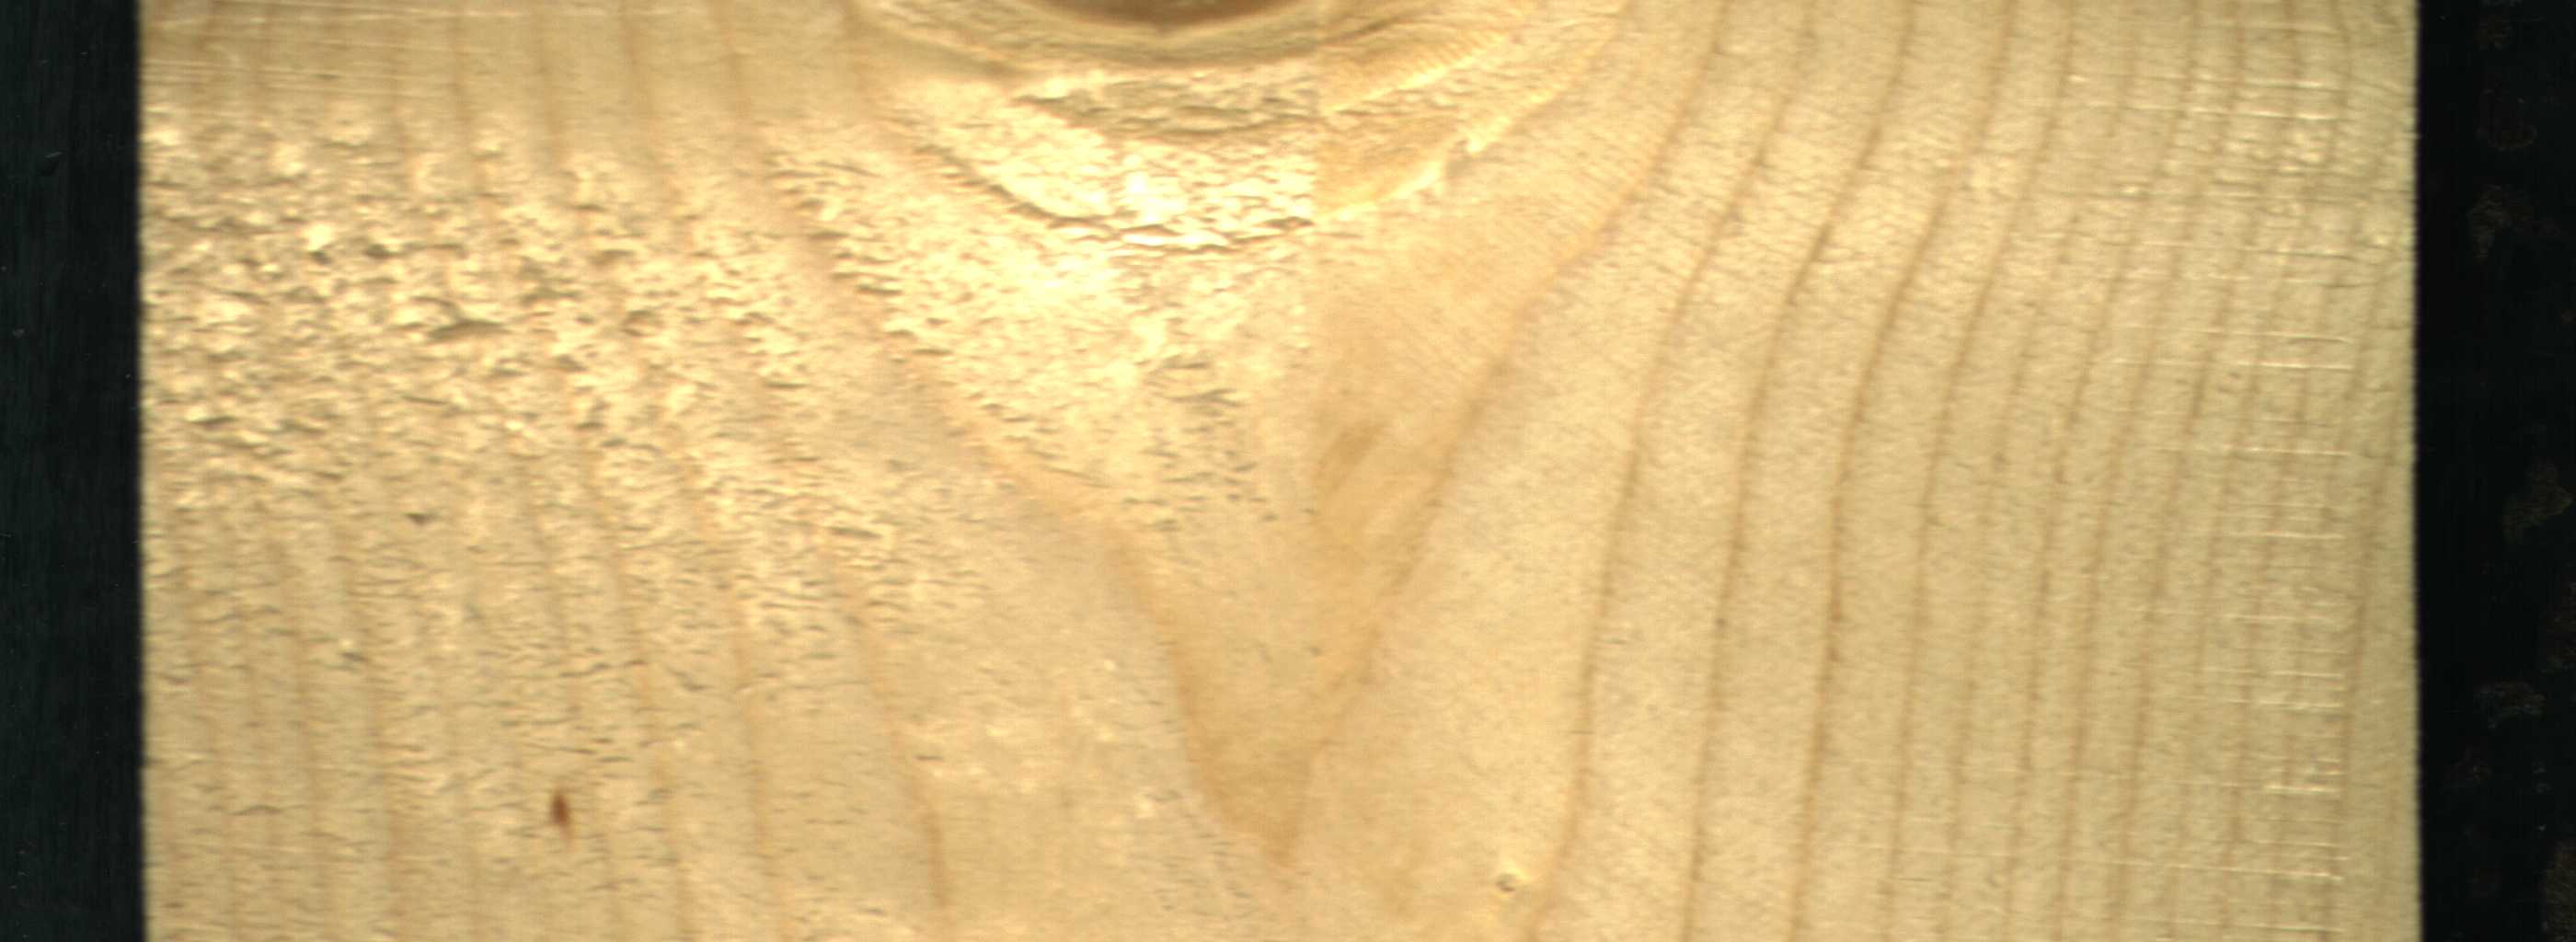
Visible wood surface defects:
Live_Knot